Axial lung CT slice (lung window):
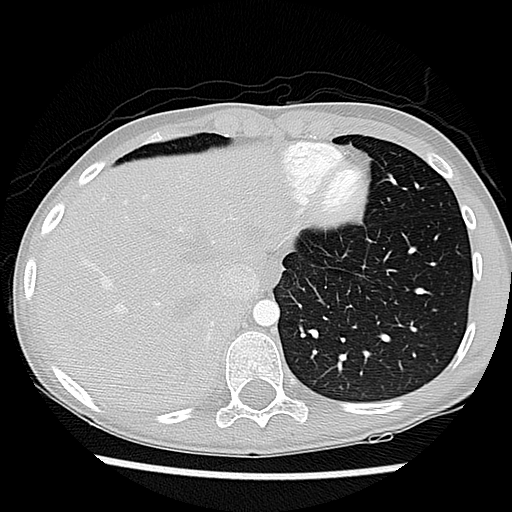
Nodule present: no